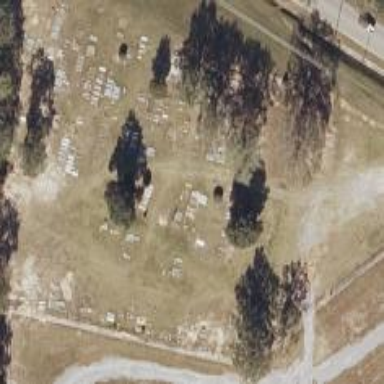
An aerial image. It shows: Cemetery.